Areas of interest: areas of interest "Annee Express (Yuyang Road Branch)"
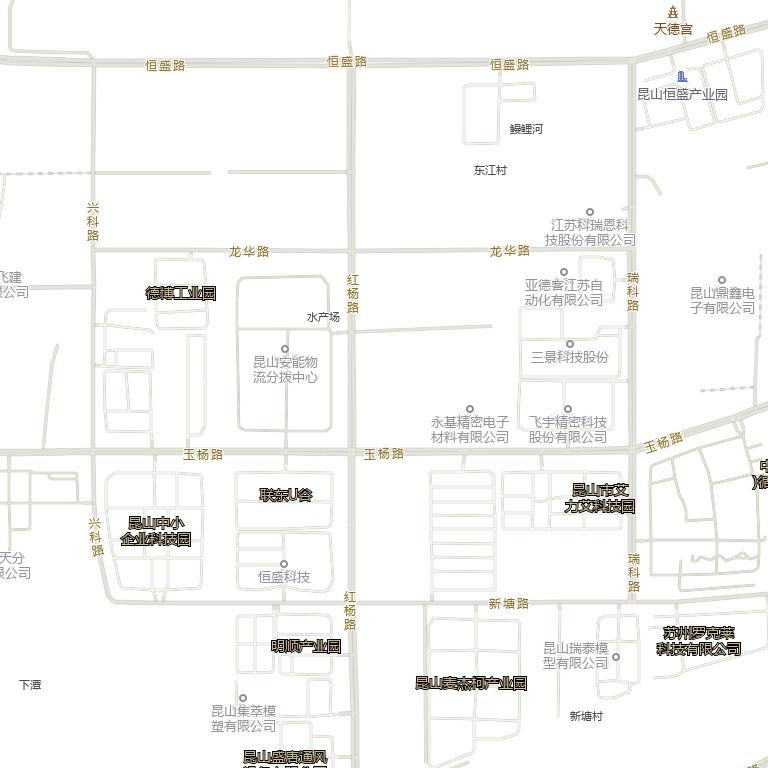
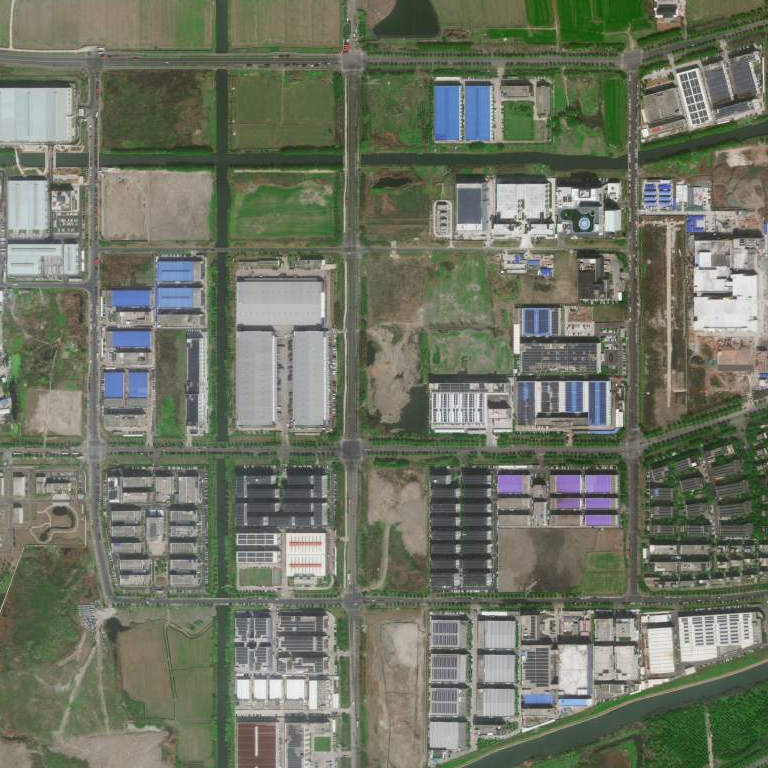